Field crop: maize
Growth stage: 2
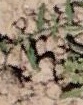
Species: atriplex